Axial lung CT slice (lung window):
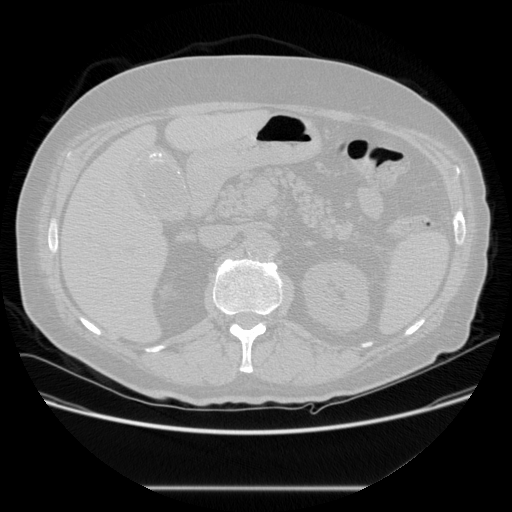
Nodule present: no